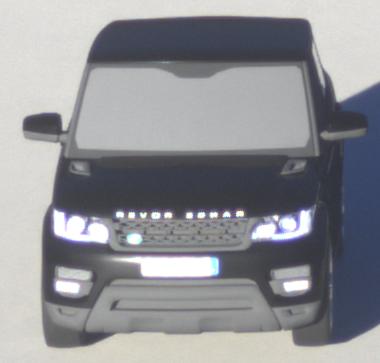
Make: Land Rover
Model: Range Rover Sport 5.0 V8 SC
Detailed model: Range Rover Sport (II)
Model produced from: 2013/09
Model produced until: 2015/07
Doors: 5
Color: black
Road condition: dry road
Daytime: sunrise or sunset
Contrast: high contrast